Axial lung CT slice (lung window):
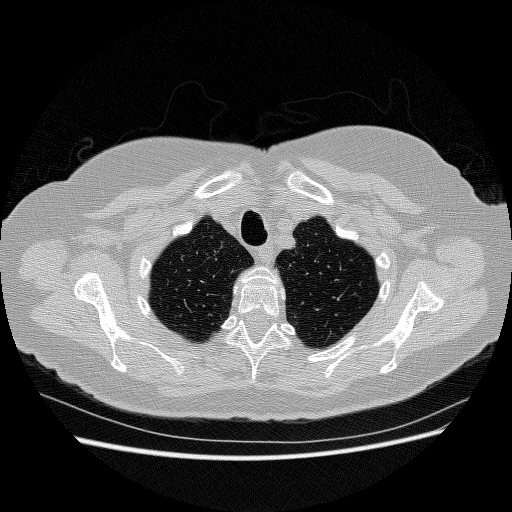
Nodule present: no